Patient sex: M
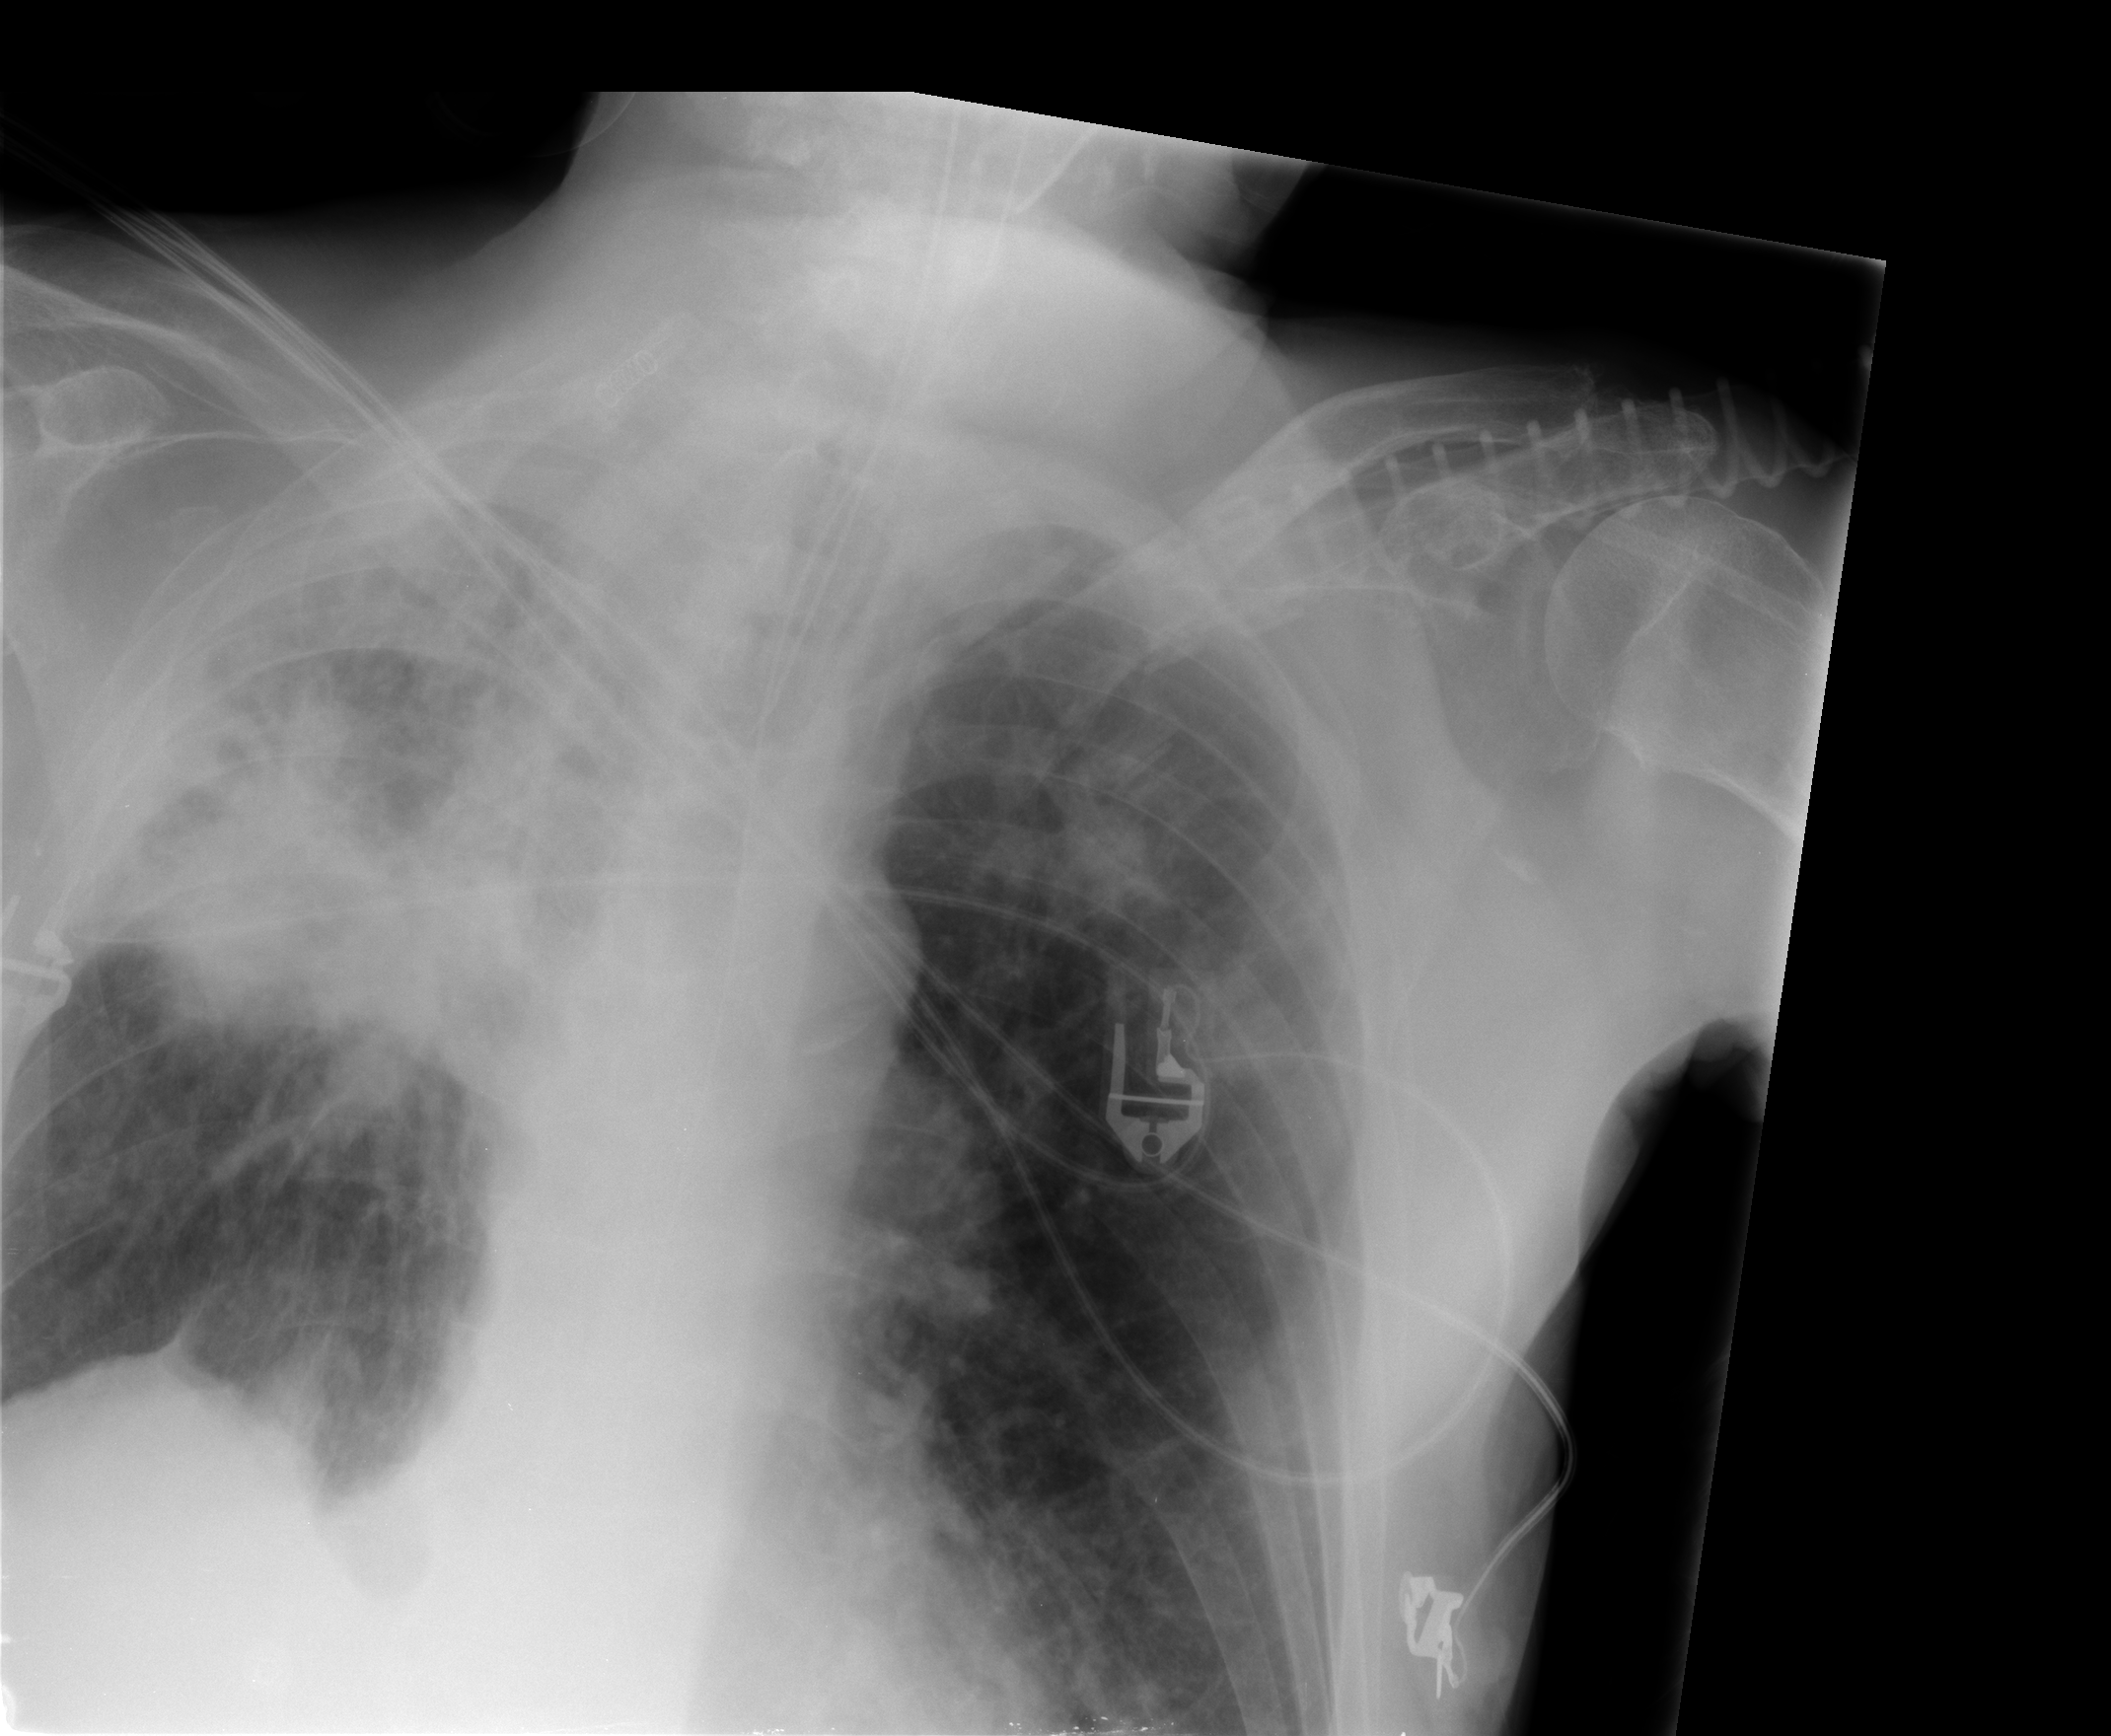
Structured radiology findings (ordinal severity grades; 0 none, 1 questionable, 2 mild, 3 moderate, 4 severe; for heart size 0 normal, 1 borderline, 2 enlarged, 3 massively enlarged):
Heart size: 0
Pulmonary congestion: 0
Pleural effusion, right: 0
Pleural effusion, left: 0
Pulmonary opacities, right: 2
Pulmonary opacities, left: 1
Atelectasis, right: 2
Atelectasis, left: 1